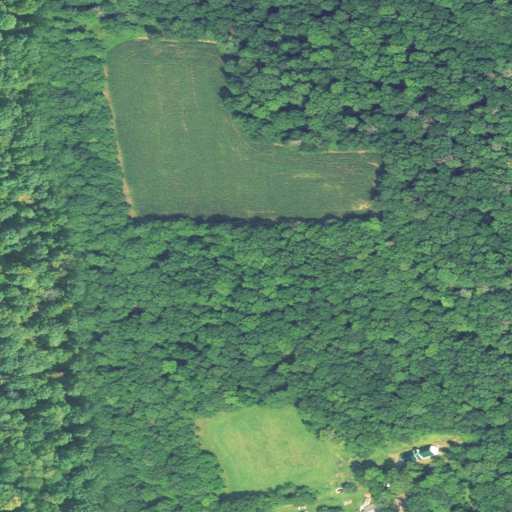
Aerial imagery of mountain in Connecticut named Ragged Hill containing deciduous forest, grassland, pasture, mixed forest, and open development